Interaction volume radius: 5 \u00c5
Interaction volume height: 20 \u00c5
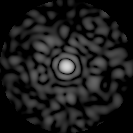
Disorder parameter: 0.8297